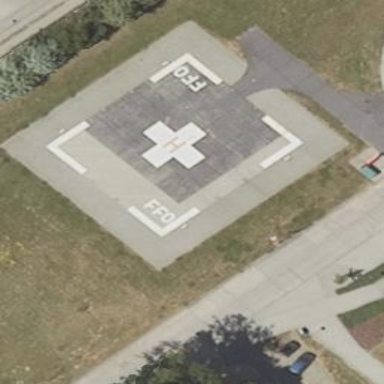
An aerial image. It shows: Image of helipad at airport.